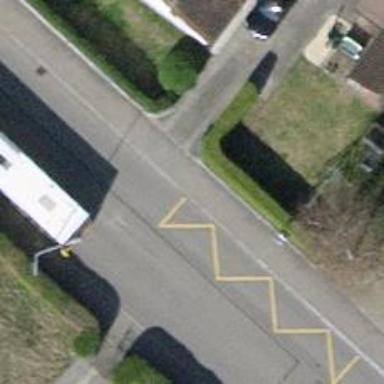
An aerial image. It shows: Platform for public transport. The platform is located by the road.